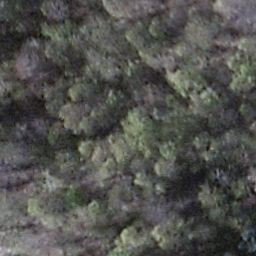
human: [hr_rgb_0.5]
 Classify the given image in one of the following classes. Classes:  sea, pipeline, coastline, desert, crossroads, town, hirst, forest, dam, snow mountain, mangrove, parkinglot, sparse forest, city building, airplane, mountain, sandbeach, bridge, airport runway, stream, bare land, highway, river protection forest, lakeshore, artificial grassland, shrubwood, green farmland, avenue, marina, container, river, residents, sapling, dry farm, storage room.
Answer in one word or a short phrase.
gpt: shrubwood